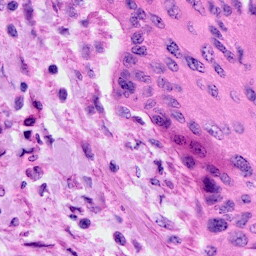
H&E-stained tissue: Cervix